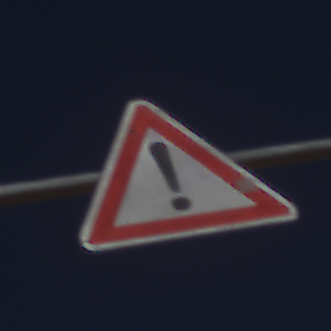
Verkehrszeichen: Gefahrenstelle
Umgebung: Outdoor, RoadRail
Tageszeit: MorningAfternoon
Wetter: Clear
Licht: Natural
Jahreszeit: NotSpecified
Kontrast: HighContrast